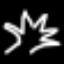
Label: leaf